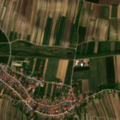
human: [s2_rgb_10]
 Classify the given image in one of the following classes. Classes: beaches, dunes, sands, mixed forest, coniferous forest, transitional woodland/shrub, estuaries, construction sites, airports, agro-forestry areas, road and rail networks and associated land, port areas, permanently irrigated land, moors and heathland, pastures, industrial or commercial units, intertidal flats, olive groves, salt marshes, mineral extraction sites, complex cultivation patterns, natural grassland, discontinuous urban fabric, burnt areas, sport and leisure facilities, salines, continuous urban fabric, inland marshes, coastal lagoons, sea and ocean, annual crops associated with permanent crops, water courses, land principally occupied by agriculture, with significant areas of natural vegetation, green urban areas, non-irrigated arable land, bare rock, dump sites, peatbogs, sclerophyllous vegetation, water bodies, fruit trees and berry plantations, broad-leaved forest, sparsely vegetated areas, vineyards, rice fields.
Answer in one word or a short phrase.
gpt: discontinuous urban fabric, non-irrigated arable land, vineyards